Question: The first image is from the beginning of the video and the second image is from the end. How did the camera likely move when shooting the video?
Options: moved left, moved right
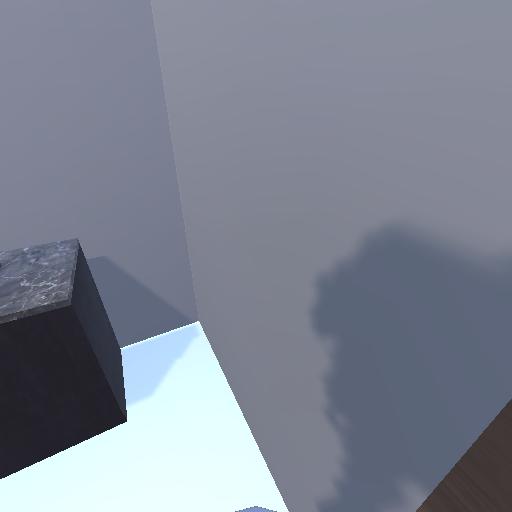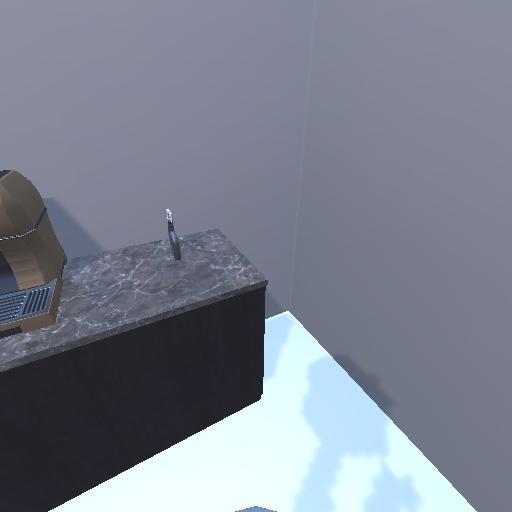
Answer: moved left